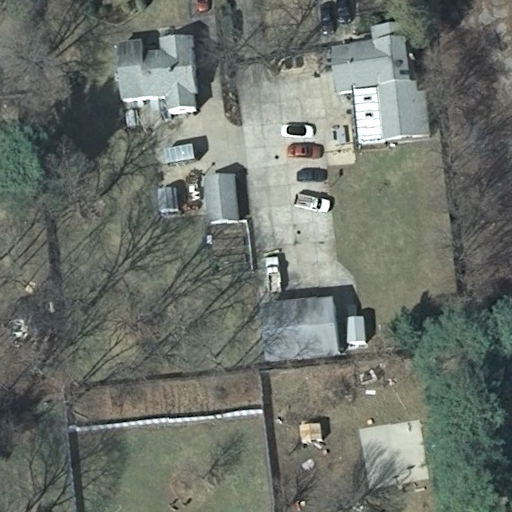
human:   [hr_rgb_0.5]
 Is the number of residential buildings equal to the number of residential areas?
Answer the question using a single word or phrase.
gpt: no

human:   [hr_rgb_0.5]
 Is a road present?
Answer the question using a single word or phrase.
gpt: no

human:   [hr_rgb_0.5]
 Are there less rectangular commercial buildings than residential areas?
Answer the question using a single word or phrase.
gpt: yes

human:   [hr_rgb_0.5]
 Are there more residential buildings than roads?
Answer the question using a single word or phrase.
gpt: yes

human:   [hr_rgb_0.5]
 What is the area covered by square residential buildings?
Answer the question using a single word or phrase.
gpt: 0m2

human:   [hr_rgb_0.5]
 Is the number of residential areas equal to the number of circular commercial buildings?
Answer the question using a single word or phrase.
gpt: no

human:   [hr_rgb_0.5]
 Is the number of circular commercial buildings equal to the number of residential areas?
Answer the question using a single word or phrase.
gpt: no

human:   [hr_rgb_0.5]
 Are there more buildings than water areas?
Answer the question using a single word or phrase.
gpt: yes

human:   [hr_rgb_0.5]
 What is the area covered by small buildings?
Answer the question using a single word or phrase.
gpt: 54m2

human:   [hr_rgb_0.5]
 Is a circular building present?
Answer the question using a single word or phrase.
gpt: no

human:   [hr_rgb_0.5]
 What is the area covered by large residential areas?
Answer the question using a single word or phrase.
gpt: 10611m2

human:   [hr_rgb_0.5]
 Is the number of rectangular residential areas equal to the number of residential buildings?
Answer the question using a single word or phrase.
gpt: no

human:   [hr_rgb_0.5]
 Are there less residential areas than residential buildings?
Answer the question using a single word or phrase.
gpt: yes

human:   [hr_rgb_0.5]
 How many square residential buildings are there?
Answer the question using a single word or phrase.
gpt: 0

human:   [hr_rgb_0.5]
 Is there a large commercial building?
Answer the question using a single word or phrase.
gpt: no

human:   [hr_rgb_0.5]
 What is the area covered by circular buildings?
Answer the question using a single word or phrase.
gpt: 0m2

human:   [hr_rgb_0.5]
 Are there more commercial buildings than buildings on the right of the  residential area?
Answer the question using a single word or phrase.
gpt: no

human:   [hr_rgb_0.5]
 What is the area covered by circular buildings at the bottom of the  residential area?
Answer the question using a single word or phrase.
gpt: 0m2

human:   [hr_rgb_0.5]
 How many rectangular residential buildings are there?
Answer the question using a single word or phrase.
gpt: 0

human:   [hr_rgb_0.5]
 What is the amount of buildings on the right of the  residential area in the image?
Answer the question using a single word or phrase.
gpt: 4

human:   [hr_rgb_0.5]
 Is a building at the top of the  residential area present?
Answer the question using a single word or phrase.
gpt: yes

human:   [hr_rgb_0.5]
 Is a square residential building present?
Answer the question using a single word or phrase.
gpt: no

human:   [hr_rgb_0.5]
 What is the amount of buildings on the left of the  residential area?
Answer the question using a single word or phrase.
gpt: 0

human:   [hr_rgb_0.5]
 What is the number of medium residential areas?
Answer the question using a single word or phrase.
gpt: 0

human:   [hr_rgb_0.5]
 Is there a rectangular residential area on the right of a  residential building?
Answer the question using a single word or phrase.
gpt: no

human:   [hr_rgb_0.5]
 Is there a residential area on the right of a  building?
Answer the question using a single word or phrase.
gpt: no

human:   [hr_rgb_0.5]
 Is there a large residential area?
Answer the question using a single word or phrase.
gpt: yes

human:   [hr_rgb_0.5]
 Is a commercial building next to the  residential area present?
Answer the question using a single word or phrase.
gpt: no

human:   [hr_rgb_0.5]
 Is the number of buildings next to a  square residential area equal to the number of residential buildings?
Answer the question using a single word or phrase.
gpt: no

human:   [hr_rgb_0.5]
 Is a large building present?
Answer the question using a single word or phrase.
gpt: no

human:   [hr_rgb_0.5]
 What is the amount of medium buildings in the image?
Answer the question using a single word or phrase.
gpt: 3

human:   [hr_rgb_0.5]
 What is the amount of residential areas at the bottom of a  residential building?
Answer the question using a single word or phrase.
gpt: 1

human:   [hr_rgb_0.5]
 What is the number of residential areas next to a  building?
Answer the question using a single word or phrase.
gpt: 1

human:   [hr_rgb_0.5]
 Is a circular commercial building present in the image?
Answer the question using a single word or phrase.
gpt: no

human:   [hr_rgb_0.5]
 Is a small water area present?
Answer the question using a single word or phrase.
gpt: no

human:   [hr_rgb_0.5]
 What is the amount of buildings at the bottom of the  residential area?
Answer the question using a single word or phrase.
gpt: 0